Interaction volume radius: 10 \u00c5
Interaction volume height: 10 \u00c5
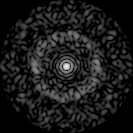
Disorder parameter: 0.8175